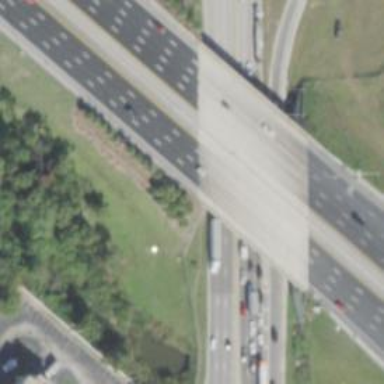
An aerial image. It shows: Bridge over motorway.